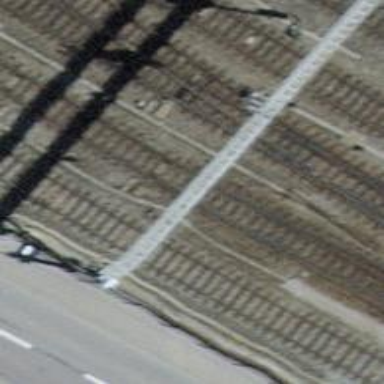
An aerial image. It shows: Railway switch.